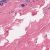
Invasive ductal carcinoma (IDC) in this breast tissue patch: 0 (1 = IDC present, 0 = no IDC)